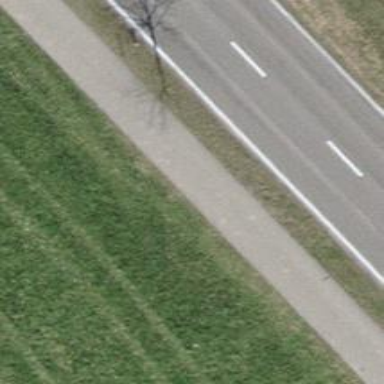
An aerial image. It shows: Paved path.